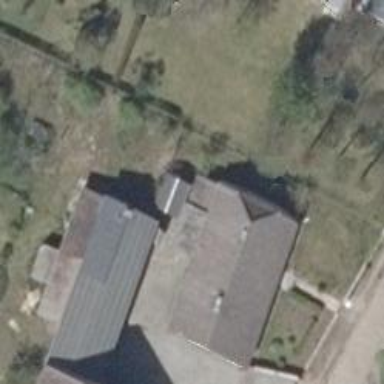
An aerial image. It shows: Gabled roof farm building.